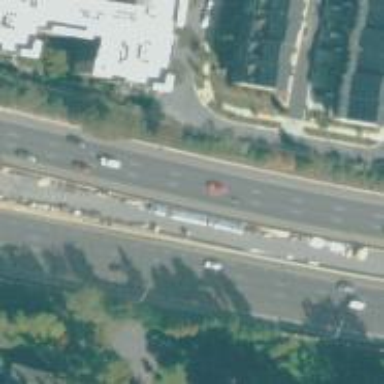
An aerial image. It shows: Busway road.